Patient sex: F
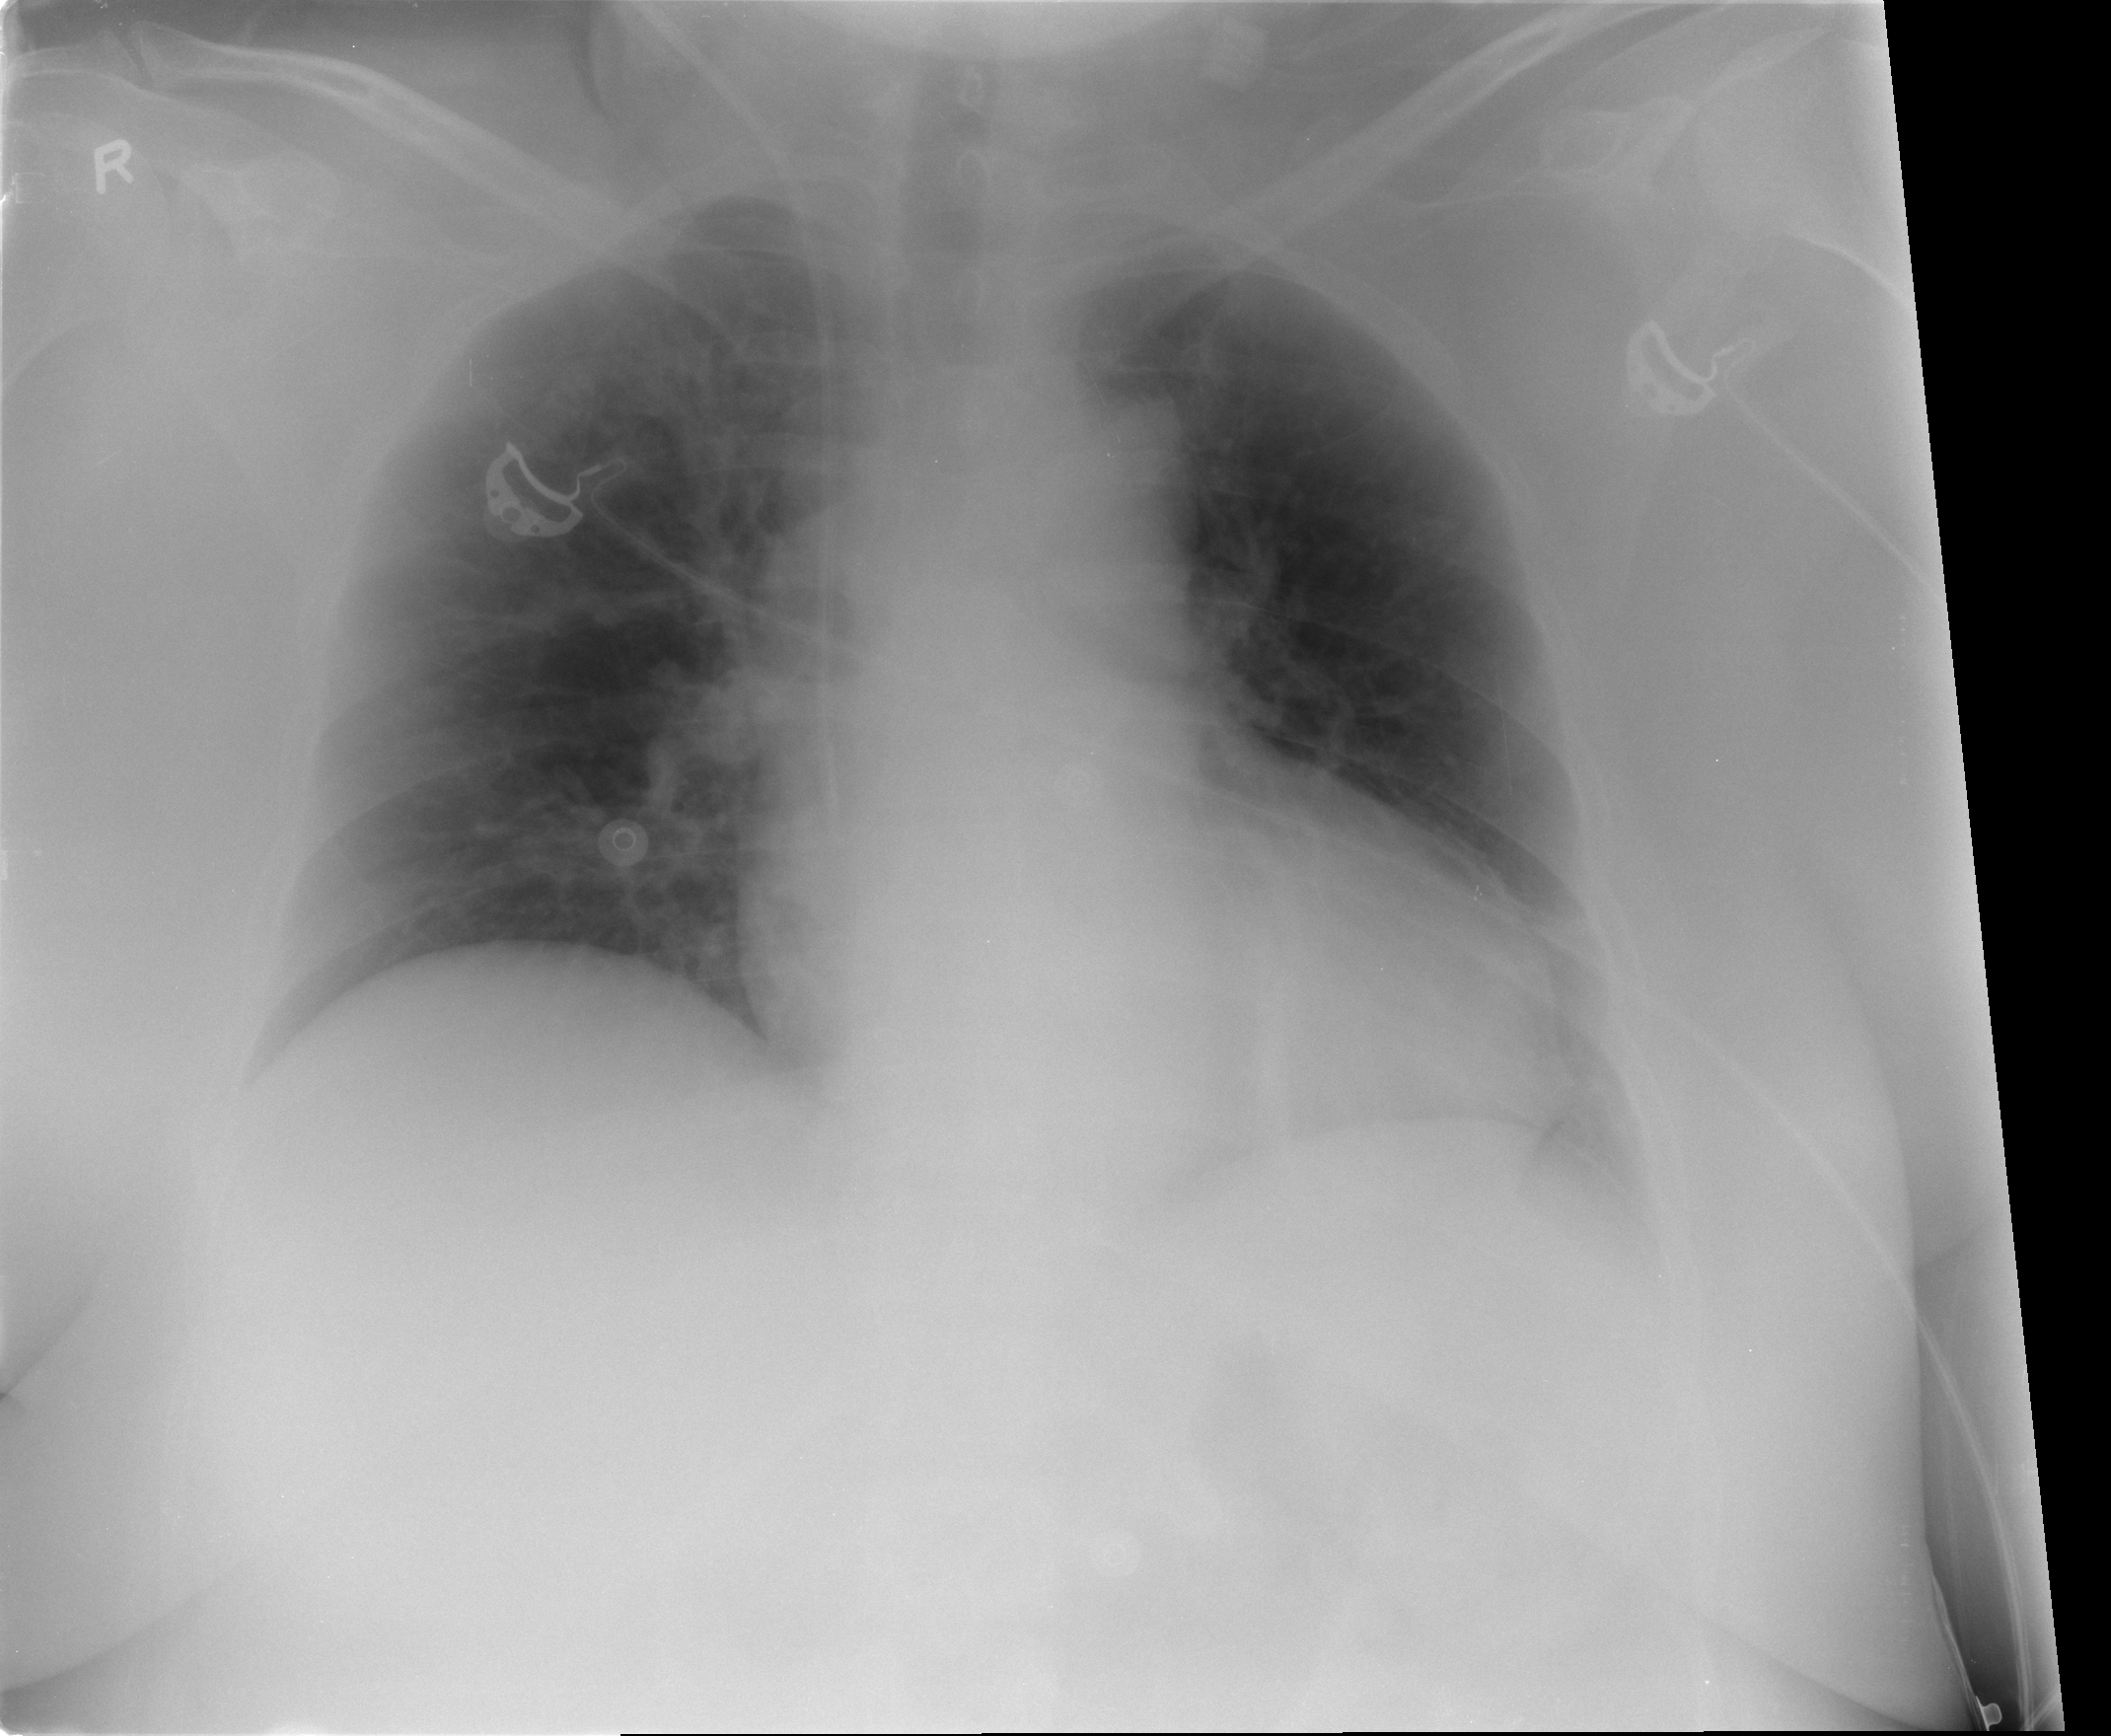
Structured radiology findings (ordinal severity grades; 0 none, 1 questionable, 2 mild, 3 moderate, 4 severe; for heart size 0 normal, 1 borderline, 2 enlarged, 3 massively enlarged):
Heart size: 2
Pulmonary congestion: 0
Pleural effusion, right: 0
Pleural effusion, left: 1
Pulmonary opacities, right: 0
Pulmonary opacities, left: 0
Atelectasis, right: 0
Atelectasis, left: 0